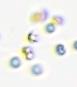
Label: Phaeocystis